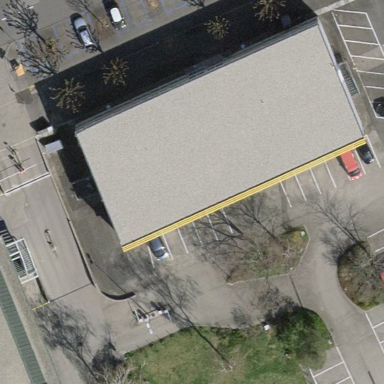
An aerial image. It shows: College building.